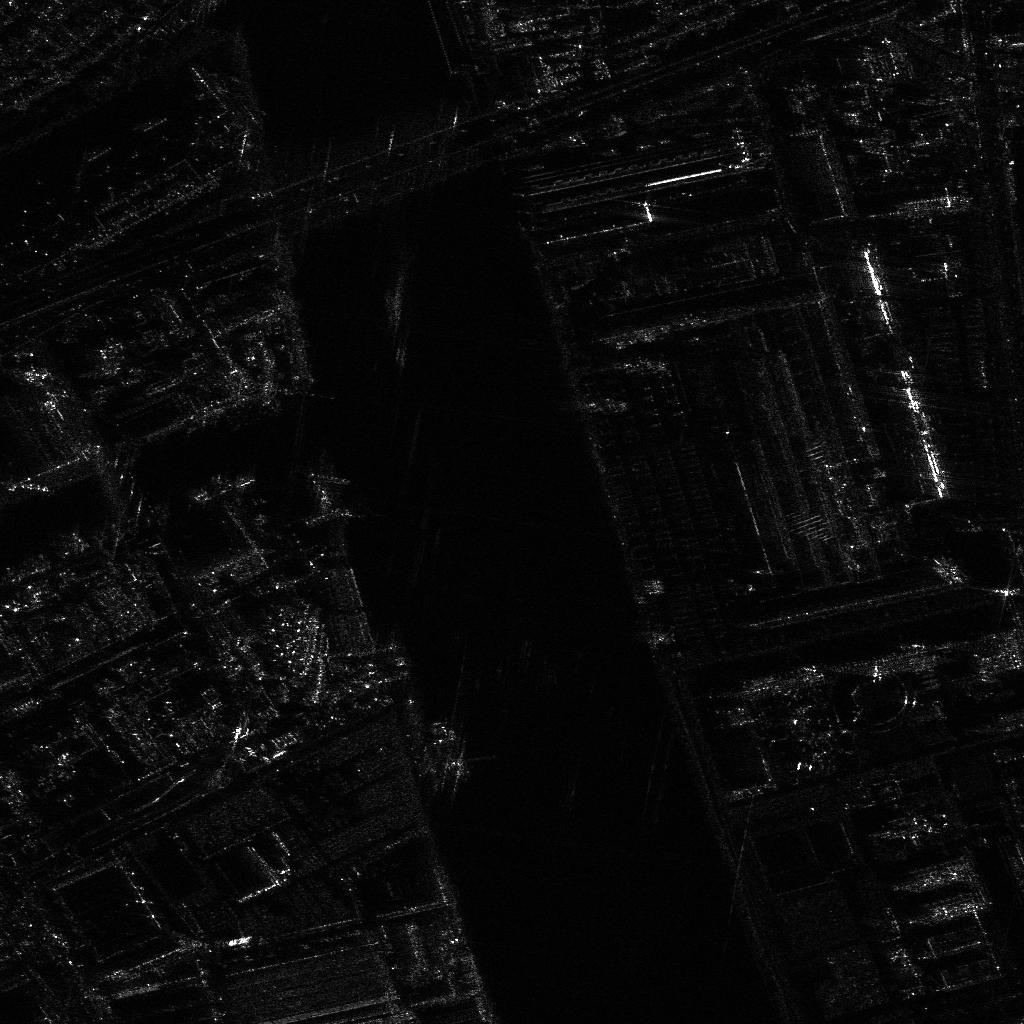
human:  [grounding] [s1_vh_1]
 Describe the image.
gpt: In the satellite image, there is  <ref>1 large container </ref> <box>[[40, 71, 47, 74, 70]]</box> located at bottom.